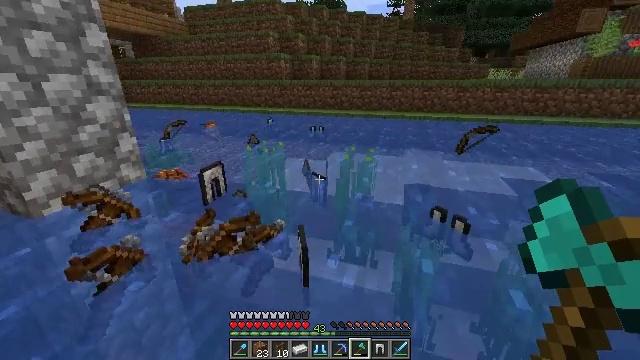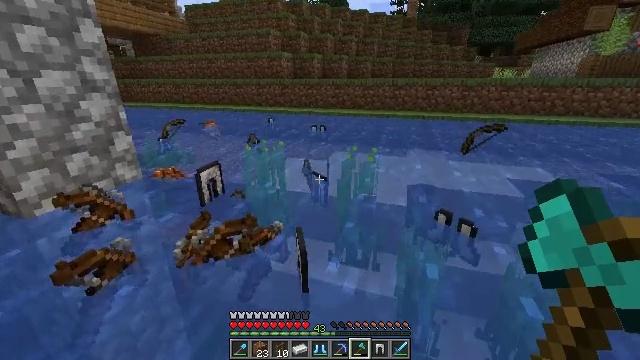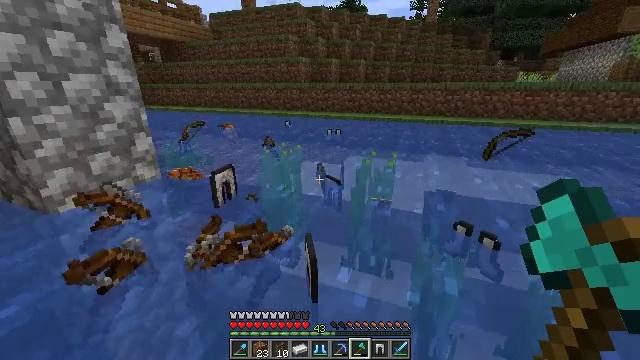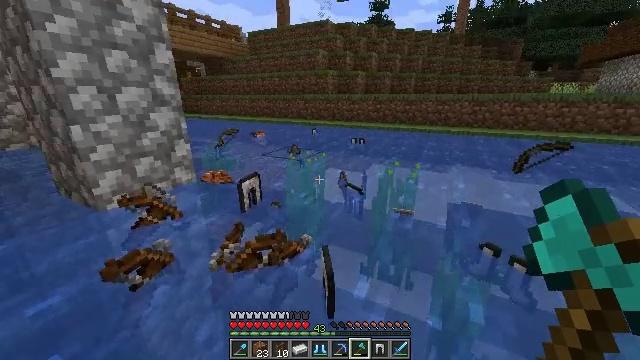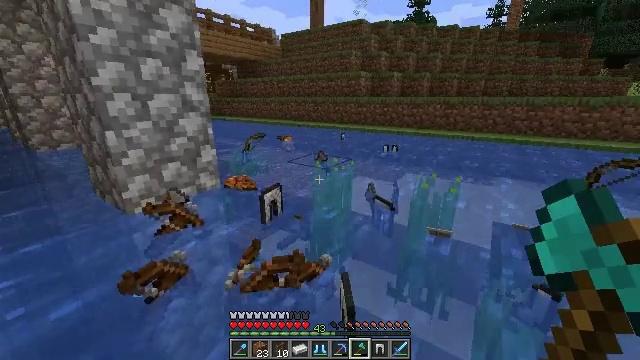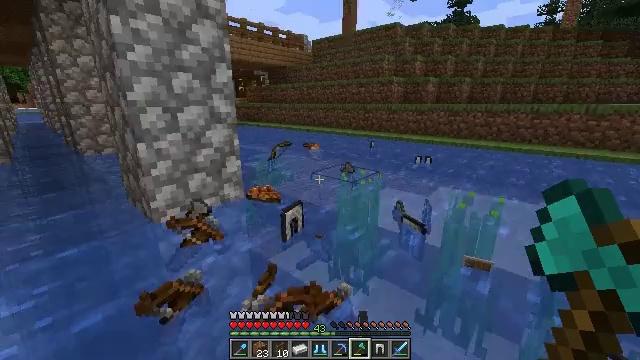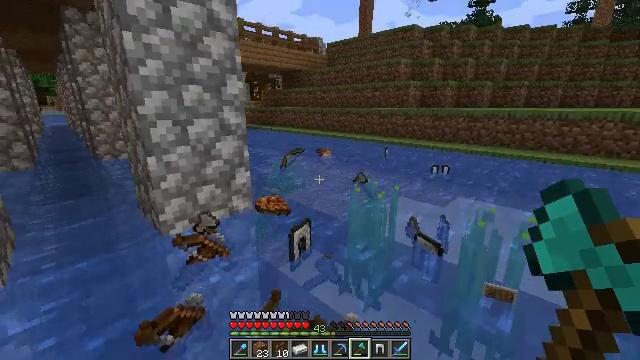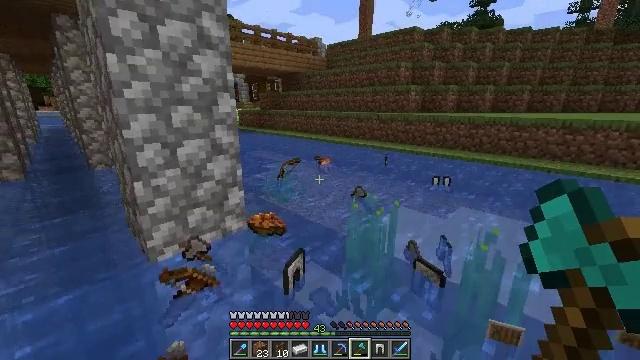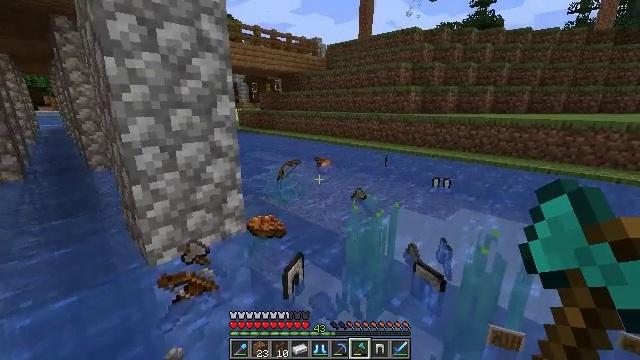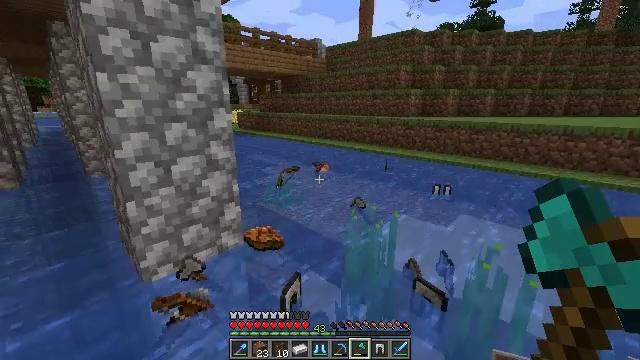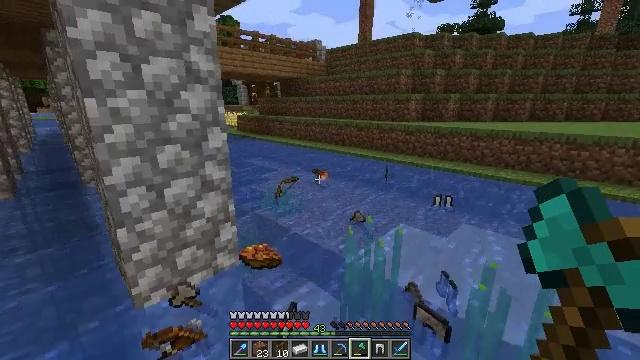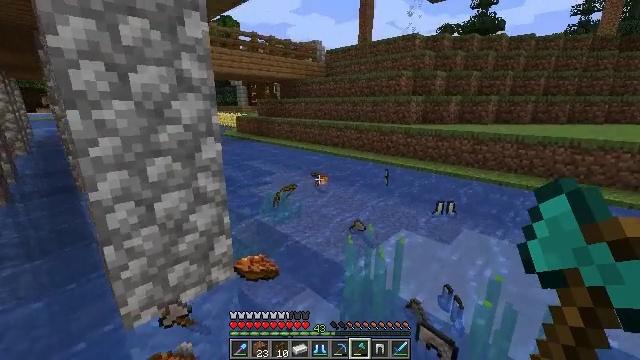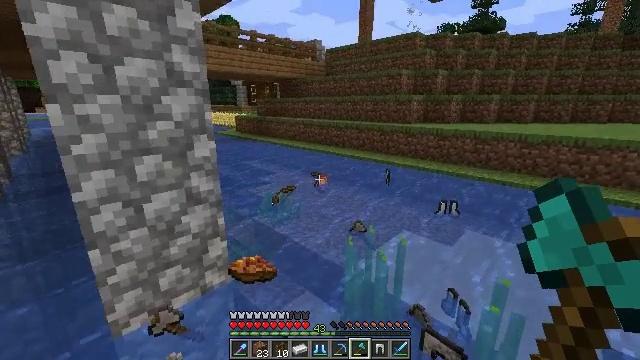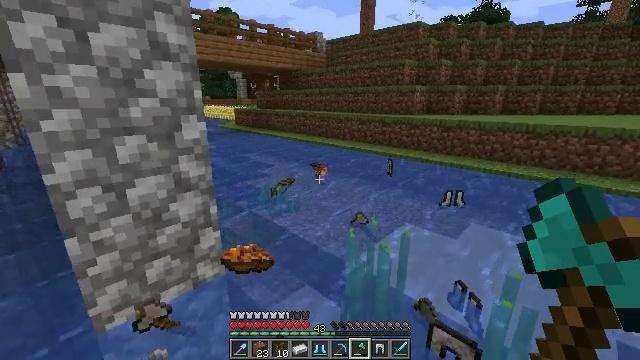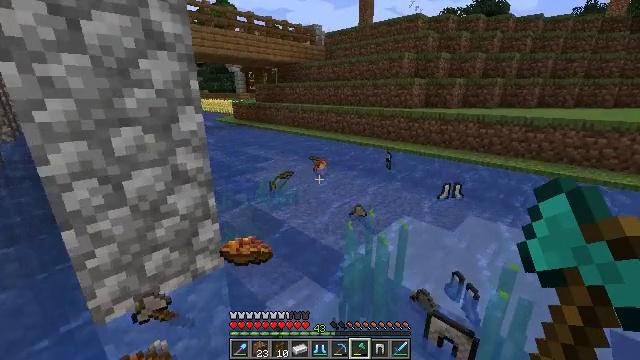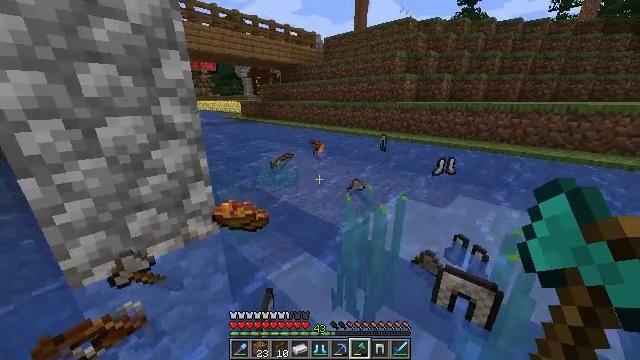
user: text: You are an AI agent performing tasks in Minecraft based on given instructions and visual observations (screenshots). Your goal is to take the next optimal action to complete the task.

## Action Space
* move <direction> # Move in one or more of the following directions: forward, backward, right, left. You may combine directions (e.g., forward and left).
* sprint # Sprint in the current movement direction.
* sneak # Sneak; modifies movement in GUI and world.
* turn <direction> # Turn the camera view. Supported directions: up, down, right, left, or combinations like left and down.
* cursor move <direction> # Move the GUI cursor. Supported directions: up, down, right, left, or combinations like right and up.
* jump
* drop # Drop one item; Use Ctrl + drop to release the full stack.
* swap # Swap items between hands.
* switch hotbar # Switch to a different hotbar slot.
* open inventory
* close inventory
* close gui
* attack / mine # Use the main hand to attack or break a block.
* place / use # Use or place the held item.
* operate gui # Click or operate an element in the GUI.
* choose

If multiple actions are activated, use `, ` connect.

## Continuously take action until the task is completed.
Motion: motion action
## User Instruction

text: Drop chainmail leggings.
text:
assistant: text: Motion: move forward, jump
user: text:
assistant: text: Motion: move forward, turn left, jump
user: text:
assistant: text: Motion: move forward, turn left and up, jump
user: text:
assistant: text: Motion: move forward, sprint, turn left and up, jump
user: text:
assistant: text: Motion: move forward, sprint, turn left and up, jump
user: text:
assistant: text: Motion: move forward, sprint, turn left, jump
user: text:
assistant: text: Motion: move forward, sprint, jump
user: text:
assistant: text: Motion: move forward, jump
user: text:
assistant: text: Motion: move forward, jump
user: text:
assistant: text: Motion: move forward, jump
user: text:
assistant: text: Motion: move forward, jump
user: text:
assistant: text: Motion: move forward, jump
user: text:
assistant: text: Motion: move forward, sprint, turn down, jump
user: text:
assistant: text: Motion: move forward, sprint, turn down, jump
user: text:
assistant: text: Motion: move forward, sprint, turn down, jump
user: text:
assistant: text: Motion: move forward, sprint, jump
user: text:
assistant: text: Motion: move forward, jump
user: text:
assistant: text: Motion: move forward, jump
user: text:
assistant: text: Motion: move forward, jump
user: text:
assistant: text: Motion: move forward, jump
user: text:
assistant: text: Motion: move forward, sprint, jump
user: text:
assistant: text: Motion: move forward, sprint, jump
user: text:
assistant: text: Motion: move forward, sprint, jump
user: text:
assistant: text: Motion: move forward, sprint, jump
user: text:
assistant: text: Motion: move forward, jump
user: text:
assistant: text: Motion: move forward, jump
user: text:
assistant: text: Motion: move forward, turn down, jump
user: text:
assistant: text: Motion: move forward, jump
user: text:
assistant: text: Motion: move forward, jump
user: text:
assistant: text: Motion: move forward, jump